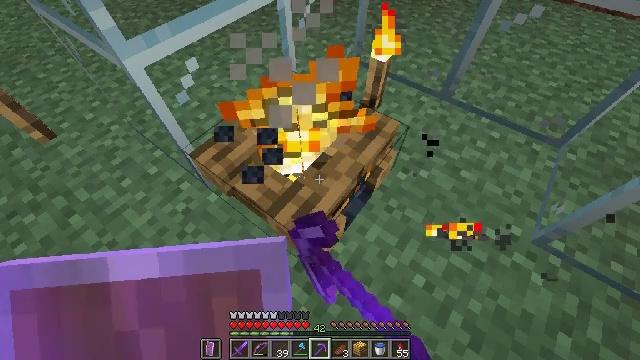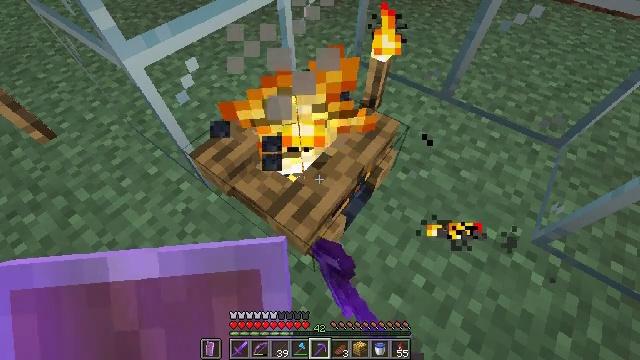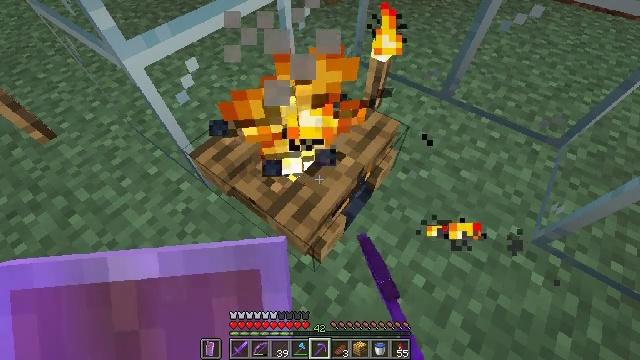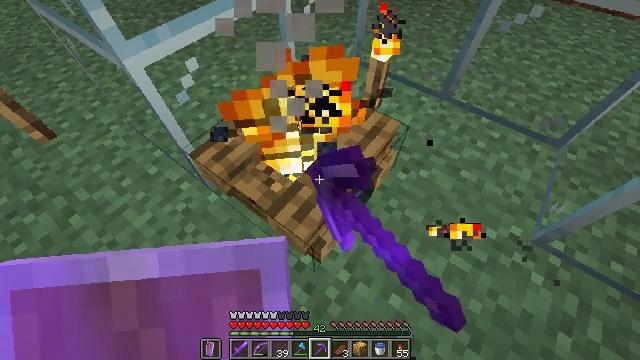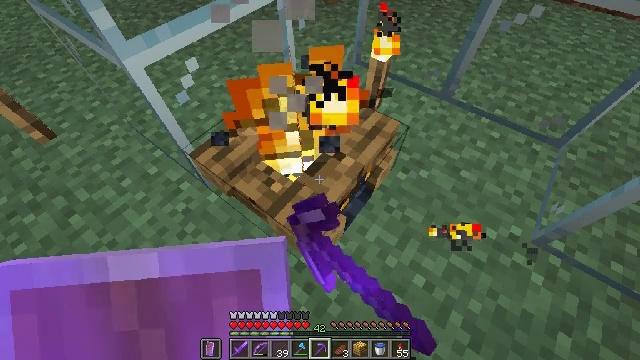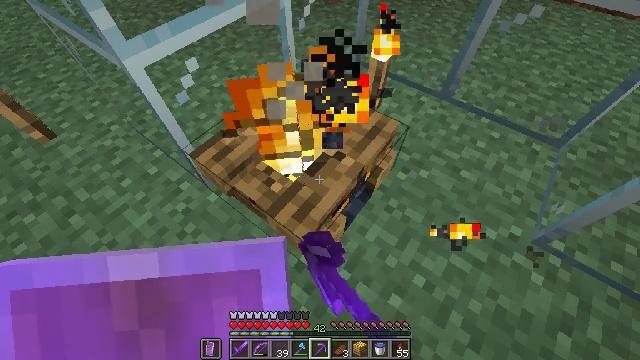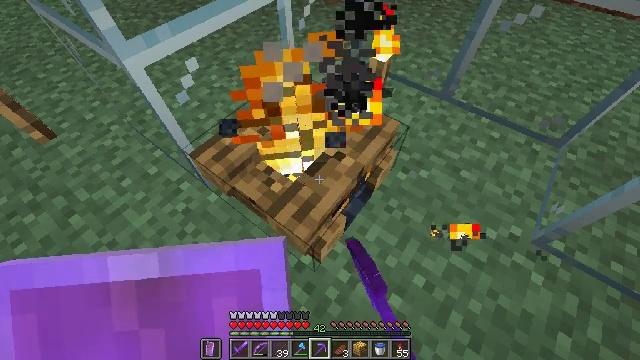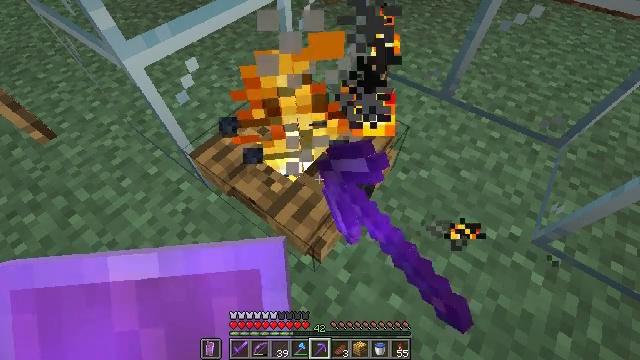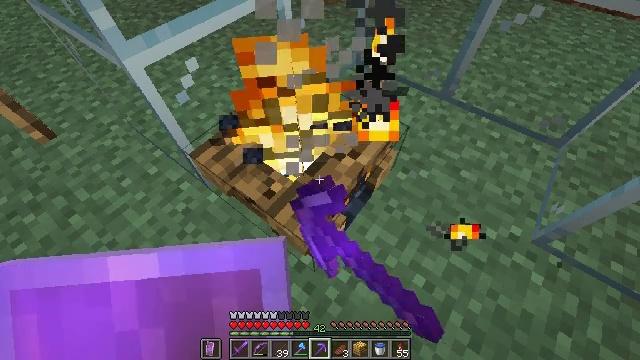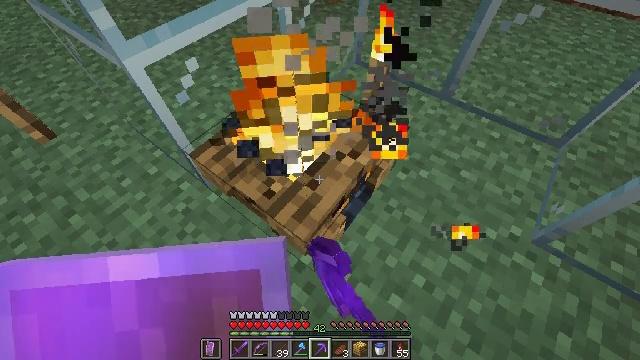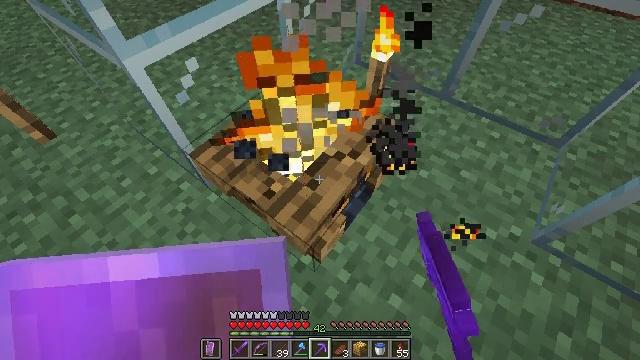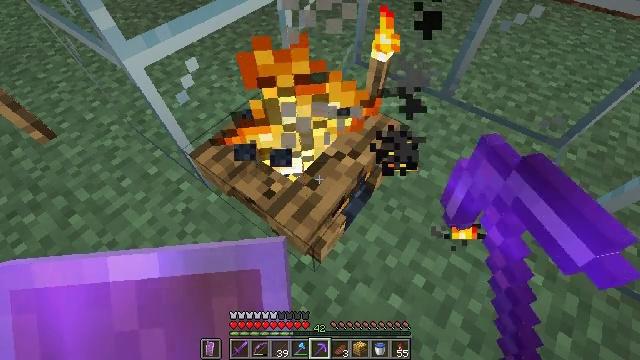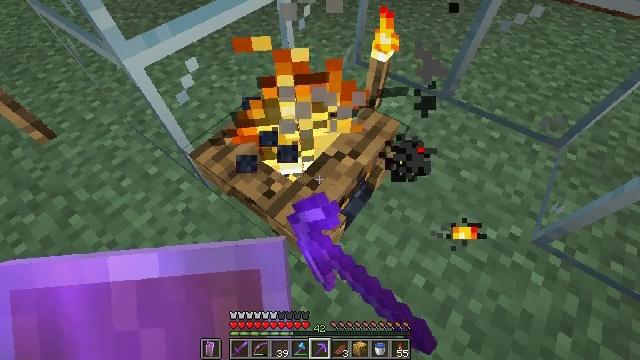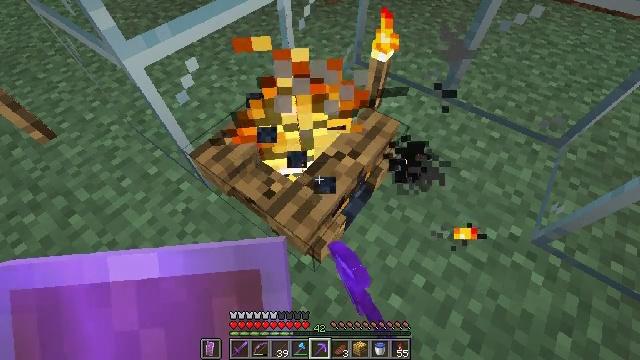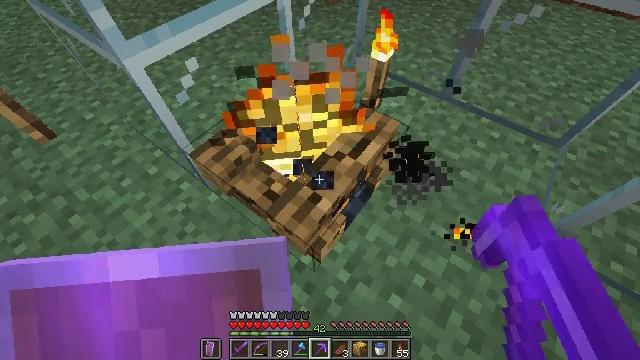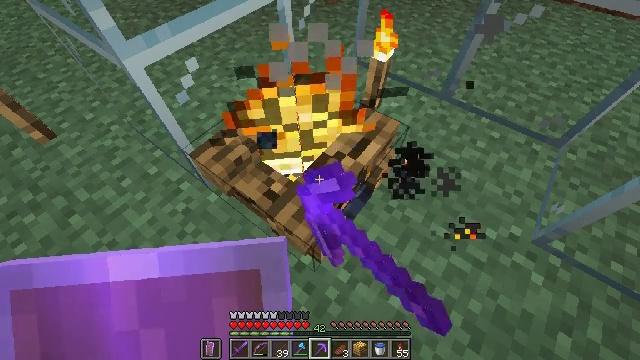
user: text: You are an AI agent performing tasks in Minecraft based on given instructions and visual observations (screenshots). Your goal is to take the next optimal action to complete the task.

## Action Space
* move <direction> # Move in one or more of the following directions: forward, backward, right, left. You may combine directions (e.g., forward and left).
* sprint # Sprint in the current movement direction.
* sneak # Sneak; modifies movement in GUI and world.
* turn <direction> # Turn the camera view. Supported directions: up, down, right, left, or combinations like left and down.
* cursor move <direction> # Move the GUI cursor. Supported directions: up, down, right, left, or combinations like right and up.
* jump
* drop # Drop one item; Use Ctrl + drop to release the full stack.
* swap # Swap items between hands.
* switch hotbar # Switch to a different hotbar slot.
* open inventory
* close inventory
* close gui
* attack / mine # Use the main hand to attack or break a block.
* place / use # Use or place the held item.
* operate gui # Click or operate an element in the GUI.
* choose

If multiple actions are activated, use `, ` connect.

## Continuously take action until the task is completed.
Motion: motion action
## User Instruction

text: Mine the campfire to collect it.
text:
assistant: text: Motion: attack / mine
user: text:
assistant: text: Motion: attack / mine
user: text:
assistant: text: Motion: attack / mine
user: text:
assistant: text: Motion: attack / mine
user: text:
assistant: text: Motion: attack / mine
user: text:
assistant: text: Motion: attack / mine
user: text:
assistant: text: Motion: attack / mine
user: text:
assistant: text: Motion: attack / mine
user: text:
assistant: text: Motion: attack / mine
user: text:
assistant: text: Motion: attack / mine
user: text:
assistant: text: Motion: attack / mine
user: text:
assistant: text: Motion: attack / mine
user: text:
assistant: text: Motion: attack / mine
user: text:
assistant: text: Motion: attack / mine
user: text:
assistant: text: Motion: attack / mine
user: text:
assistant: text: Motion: attack / mine
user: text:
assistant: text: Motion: attack / mine
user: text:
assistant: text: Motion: attack / mine
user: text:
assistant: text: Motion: attack / mine
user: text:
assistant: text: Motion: attack / mine
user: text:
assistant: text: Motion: attack / mine
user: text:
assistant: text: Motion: attack / mine
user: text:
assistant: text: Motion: attack / mine
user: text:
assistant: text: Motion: attack / mine
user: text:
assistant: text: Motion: attack / mine
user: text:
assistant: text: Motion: attack / mine
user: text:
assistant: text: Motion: attack / mine
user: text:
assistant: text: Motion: attack / mine
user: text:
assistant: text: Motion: attack / mine
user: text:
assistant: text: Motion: attack / mine